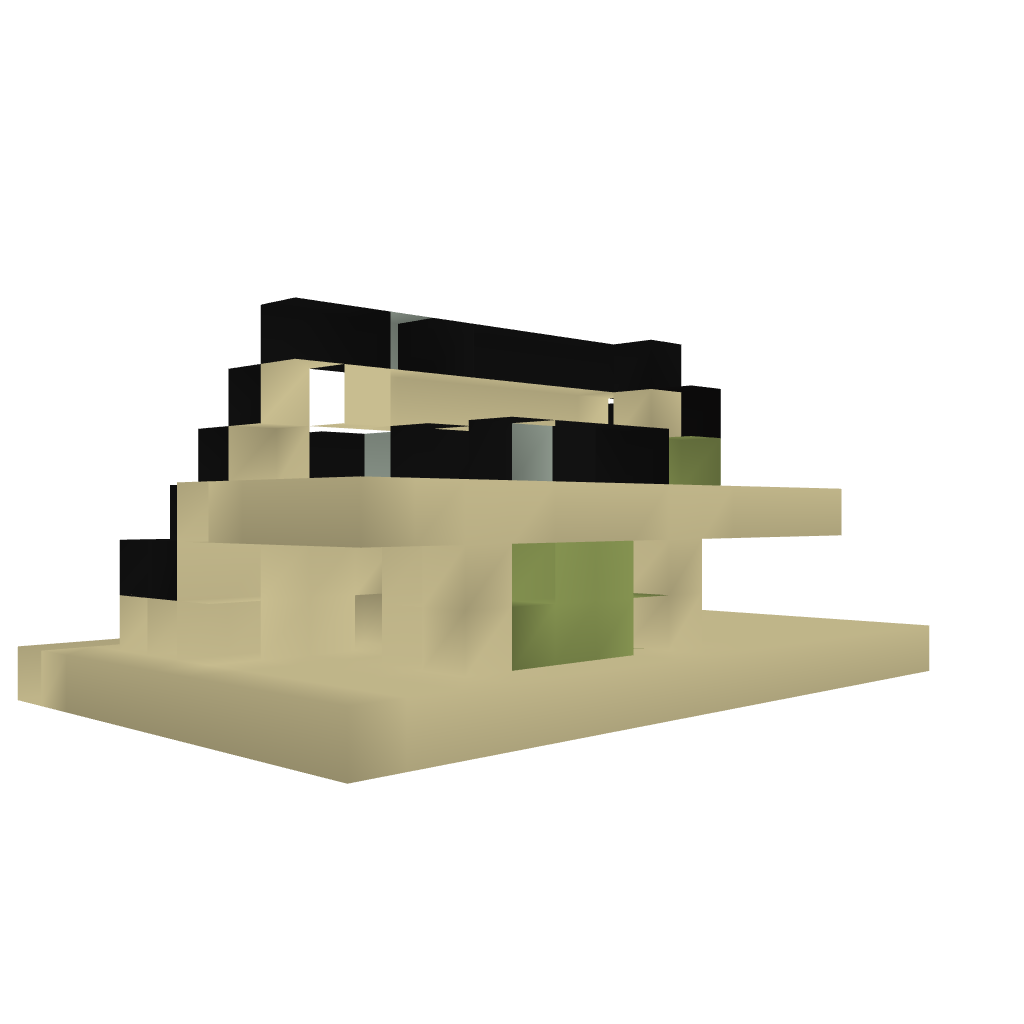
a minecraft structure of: Double 2*2 Jeb's door